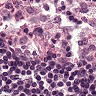
Metastatic tissue present: no